Interaction volume radius: 10 \u00c5
Interaction volume height: 10 \u00c5
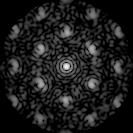
Disorder parameter: 0.4063